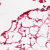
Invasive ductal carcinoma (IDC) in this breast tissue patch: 0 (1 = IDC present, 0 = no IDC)